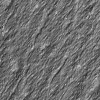
Atmospheric dust classification: not_dusty